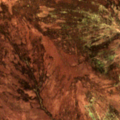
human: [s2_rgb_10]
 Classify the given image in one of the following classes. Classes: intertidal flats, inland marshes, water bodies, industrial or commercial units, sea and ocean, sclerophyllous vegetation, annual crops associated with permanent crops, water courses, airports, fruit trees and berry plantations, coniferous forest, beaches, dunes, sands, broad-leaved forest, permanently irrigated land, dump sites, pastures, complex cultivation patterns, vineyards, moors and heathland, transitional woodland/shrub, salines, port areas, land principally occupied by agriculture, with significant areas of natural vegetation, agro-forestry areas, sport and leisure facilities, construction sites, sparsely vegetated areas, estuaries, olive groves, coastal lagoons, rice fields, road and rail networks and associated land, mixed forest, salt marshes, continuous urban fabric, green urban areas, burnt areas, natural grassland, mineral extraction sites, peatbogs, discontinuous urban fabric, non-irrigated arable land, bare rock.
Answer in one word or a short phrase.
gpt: moors and heathland, peatbogs